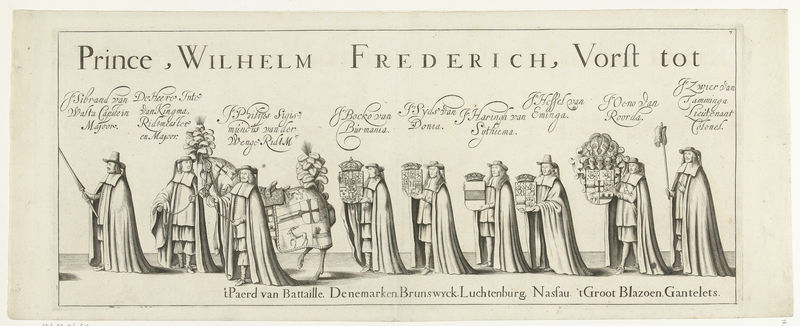
Titel: Begrafenisoptocht van Willem Frederik, graaf van Nassau-Dietz (blad 7)
Künstler: Michel Noé
Standort: Amsterdam
Institution: Rijksmuseum
Schlagwörter: cheval, religion, prince, cadeau, royale, famille de royale, priest